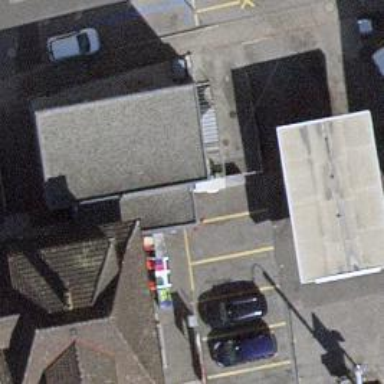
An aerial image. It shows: Convenience shop.